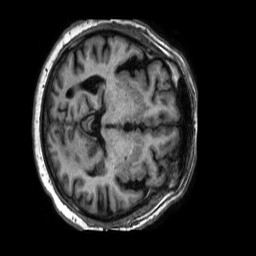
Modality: T1w
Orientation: axial
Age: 84
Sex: male
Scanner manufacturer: philips
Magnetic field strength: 1.5 T
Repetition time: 0.007078 s
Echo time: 0.003206 s